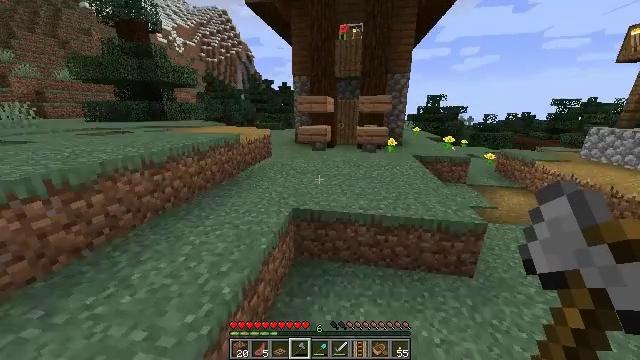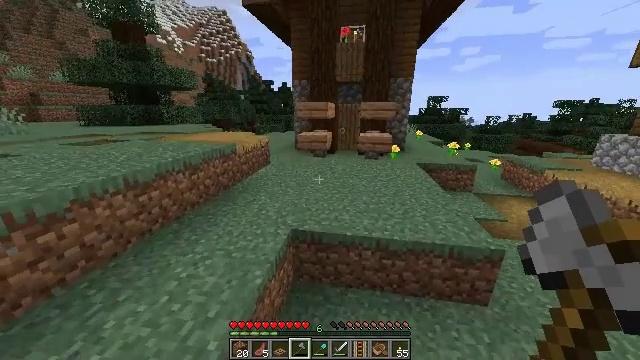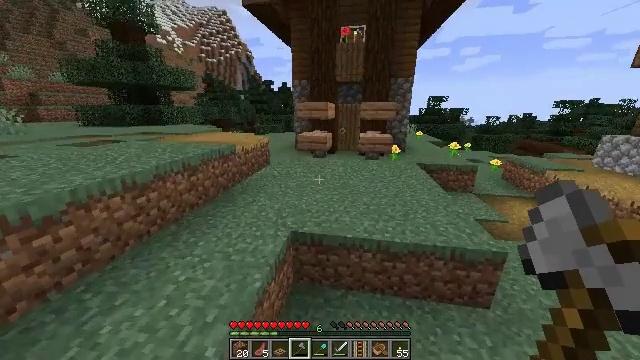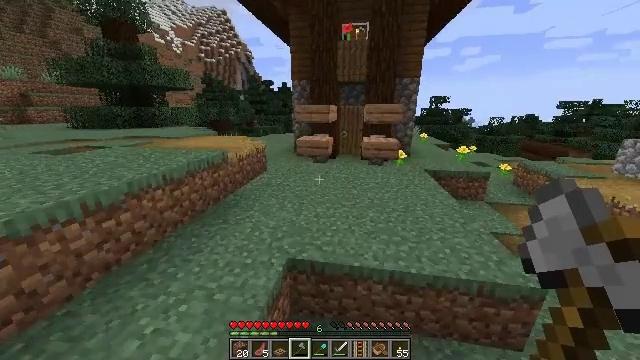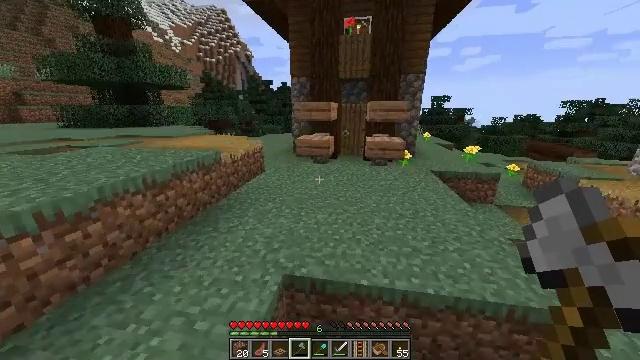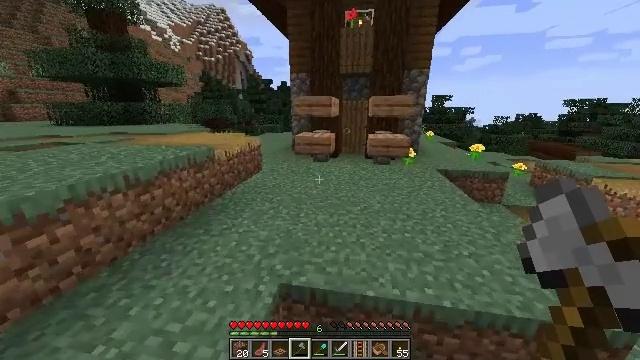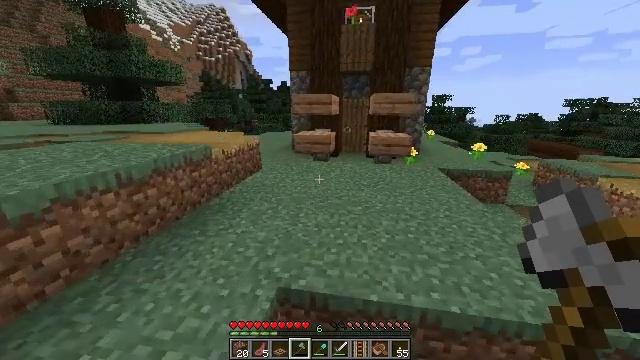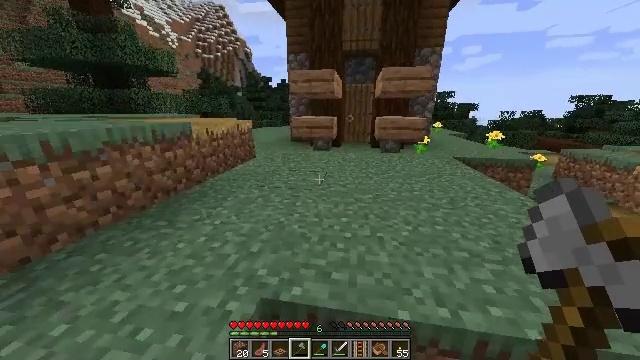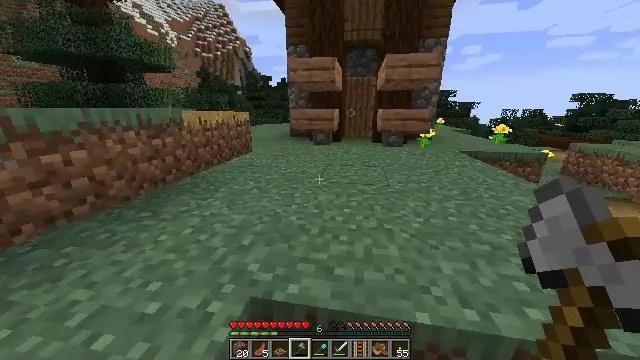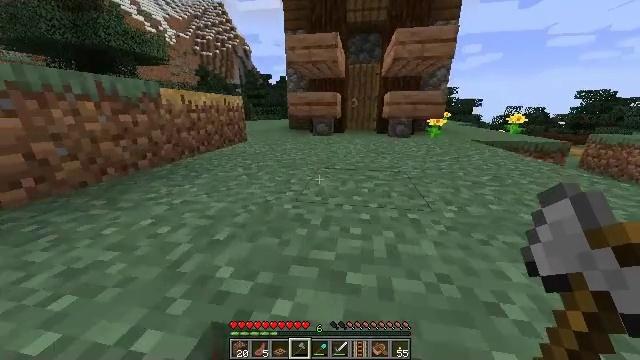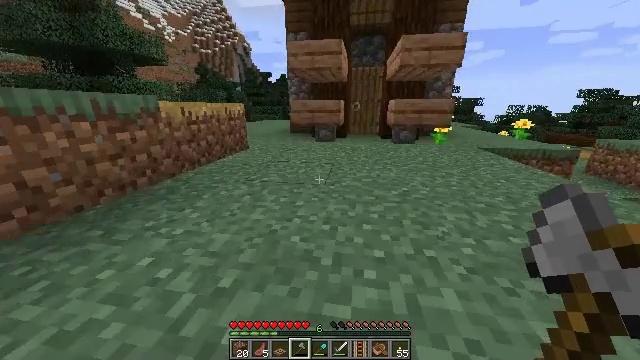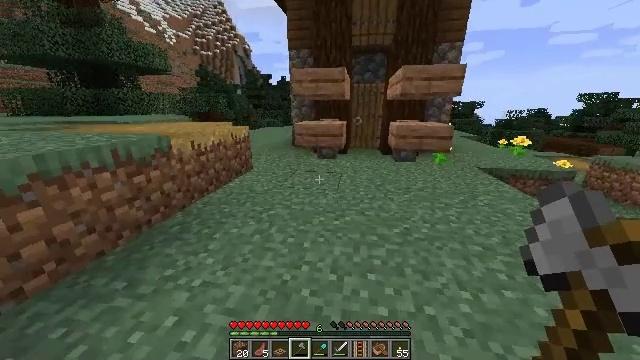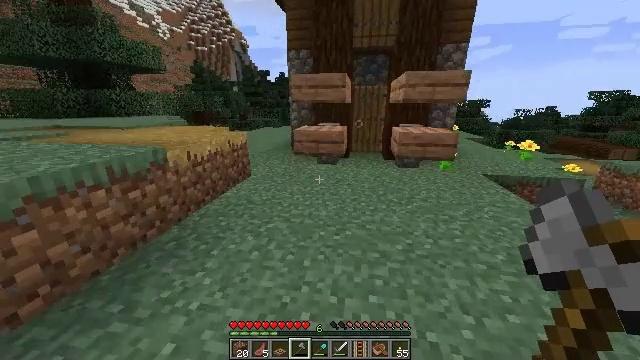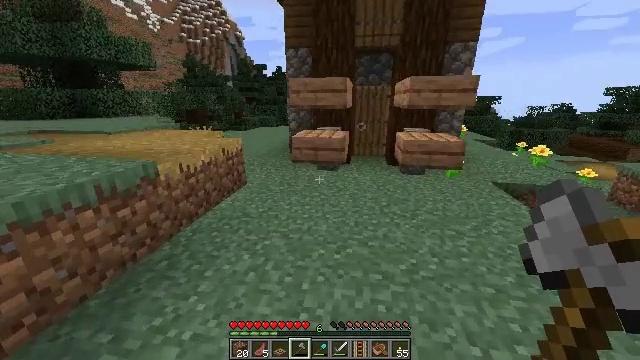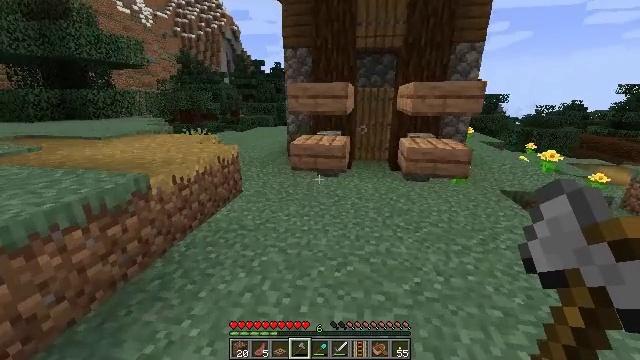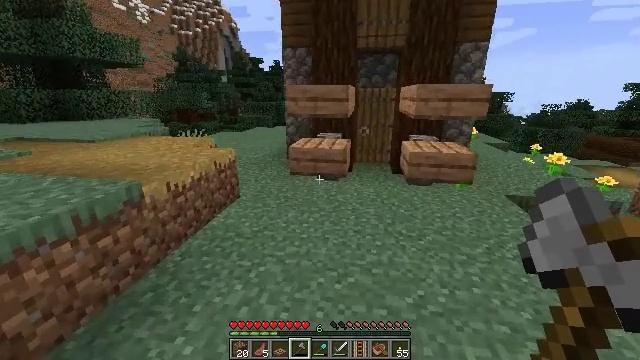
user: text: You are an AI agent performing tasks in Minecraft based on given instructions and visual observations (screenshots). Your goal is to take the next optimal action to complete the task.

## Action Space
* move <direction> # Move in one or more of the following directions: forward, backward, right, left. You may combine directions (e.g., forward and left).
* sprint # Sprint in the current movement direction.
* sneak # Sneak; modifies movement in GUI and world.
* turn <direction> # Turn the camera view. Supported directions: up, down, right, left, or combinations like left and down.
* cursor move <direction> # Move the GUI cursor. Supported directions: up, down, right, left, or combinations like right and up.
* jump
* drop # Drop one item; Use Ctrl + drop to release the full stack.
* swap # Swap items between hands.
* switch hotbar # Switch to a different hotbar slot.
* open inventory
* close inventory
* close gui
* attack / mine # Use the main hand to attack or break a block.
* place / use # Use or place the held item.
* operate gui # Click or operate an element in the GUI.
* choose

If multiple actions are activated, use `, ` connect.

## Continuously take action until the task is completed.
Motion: motion action
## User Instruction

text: Gather the jungle slab for reuse.
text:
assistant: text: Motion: move forward, jump
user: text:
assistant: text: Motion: move forward, jump
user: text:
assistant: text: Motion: move forward, jump
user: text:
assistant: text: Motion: move forward, jump
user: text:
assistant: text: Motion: move forward, jump
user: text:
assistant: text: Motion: move forward, jump
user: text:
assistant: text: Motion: move forward, jump
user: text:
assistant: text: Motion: move forward, jump
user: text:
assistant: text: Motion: move forward, sprint, jump
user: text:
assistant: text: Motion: move forward, sprint, jump
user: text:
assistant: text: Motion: move forward, sprint, jump
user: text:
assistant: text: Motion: move forward, jump
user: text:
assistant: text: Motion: move forward, jump
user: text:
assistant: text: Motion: move forward, jump
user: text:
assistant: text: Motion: move forward, jump
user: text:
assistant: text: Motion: move forward, jump
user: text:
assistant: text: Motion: move forward, jump
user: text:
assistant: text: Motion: move forward
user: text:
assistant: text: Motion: move forward
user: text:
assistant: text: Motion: move forward
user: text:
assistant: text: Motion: no_op
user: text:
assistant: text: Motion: turn up
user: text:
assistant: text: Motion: turn up
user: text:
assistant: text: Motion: no_op
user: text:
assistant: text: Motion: no_op
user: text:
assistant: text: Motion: attack / mine
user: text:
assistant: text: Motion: attack / mine
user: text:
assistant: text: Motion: attack / mine
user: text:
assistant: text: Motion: attack / mine
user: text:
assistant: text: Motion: attack / mine